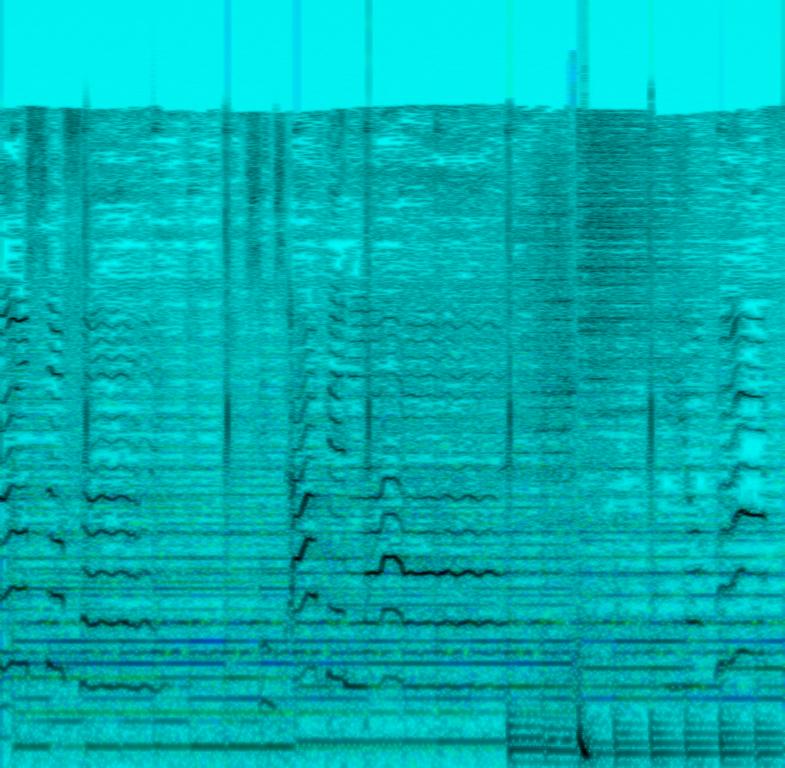
The low quality recording features a passionate boy vocal singing over punchy kick, groovy bass, shimmering hi hats and crash cymbal hit and groovy piano melody. It sounds emotional and passionate.